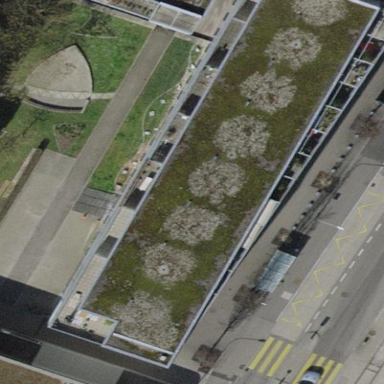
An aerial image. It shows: Office building.